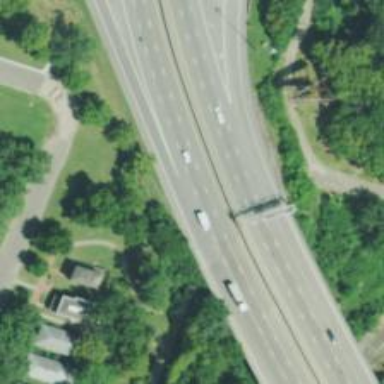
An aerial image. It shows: Asphalt motorway.